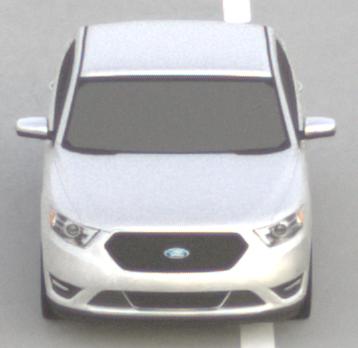
Make: Ford
Model: Taurus
Detailed model: SHO
Model produced from: 2012
Model produced until: 2019
Doors: 4
Color: white
Road condition: dry road
Daytime: sunrise or sunset
Contrast: low contrast